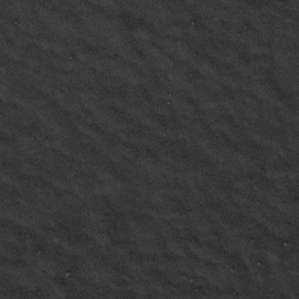
Label: frost